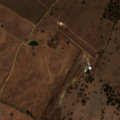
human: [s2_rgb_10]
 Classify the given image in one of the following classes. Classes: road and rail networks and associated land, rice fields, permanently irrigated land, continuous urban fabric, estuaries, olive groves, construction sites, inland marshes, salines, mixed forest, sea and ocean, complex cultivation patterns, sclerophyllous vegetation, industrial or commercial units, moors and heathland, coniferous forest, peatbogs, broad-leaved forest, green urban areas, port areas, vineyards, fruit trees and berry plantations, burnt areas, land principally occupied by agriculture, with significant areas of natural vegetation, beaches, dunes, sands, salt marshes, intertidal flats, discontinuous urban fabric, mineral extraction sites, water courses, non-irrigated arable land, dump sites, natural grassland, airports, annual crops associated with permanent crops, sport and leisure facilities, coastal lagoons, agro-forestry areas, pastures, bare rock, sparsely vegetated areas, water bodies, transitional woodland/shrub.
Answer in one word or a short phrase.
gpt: non-irrigated arable land, agro-forestry areas